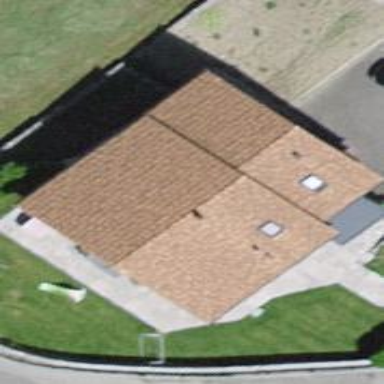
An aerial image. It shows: Simple house.